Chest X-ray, AP view. Patient: 61 years old, sex M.
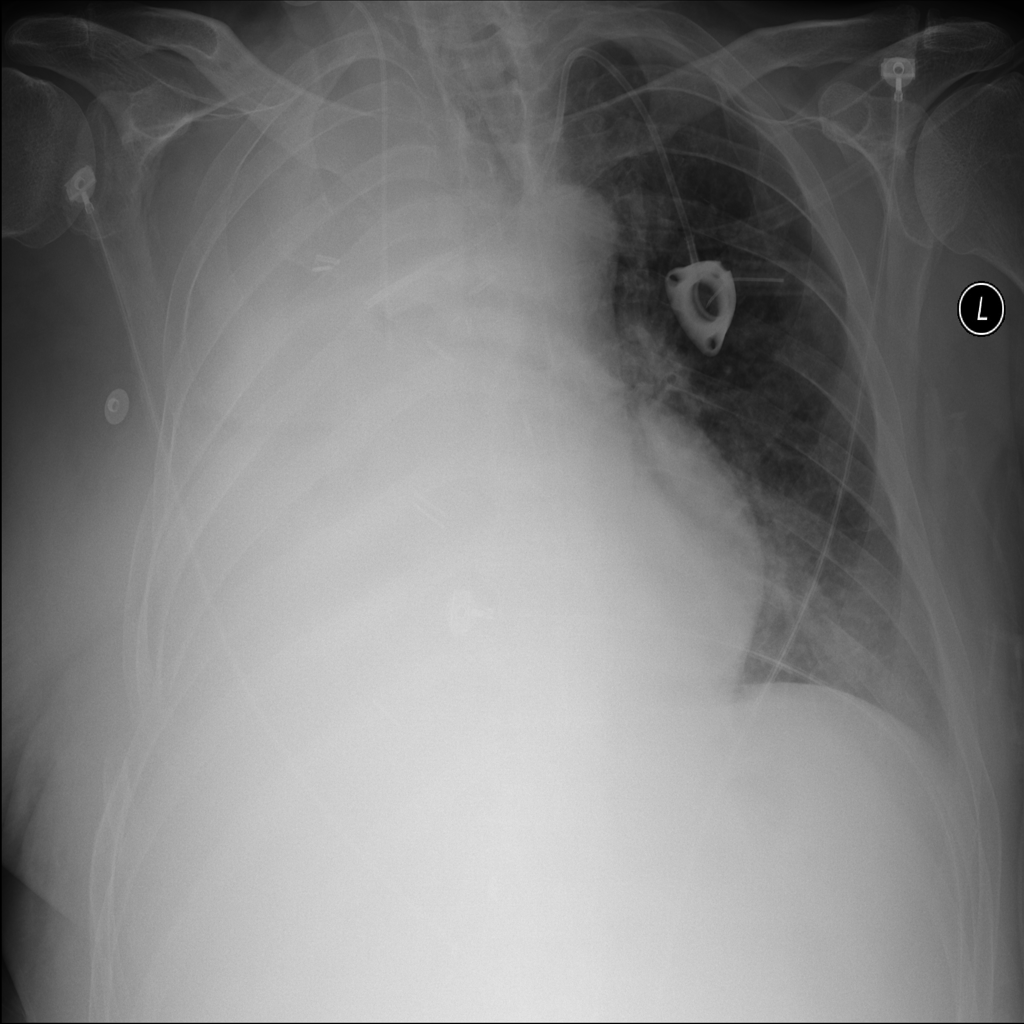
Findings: No Finding